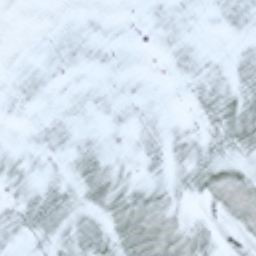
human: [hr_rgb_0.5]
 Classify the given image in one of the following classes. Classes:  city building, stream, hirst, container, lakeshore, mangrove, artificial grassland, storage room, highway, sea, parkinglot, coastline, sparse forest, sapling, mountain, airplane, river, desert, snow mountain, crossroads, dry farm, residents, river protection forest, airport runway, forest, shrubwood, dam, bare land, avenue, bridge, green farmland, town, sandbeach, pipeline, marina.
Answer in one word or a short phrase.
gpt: snow mountain